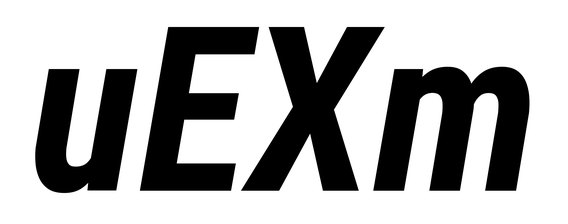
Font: Roboto-Italic_Condensed_Bold_Italic